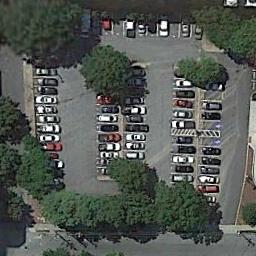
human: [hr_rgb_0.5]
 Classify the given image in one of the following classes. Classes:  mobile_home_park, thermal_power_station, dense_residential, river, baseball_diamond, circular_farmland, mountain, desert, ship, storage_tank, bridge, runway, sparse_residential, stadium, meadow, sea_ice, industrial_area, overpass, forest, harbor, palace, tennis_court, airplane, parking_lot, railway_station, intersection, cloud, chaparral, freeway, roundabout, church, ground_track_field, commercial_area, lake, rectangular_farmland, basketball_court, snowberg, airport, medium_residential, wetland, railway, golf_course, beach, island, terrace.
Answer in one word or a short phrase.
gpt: parking_lot